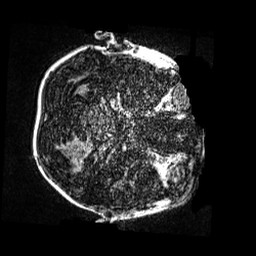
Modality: MP2RAGE
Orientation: axial
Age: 11
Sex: male
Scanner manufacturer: siemens
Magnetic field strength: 3 T
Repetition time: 4 s
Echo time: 0.00299 s